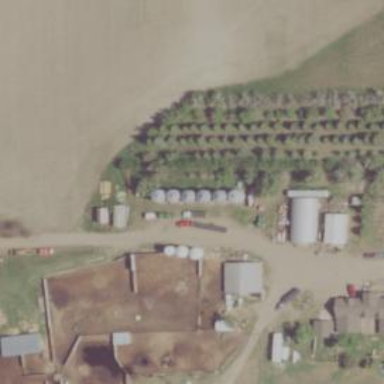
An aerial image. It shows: Silo.